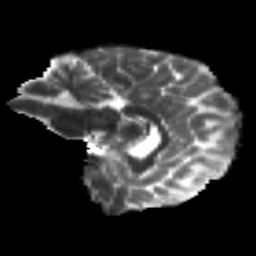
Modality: T2w
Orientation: sagittal
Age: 24
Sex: female
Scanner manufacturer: siemens
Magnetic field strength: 3 T
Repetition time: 8.8 s
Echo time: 0.085 s